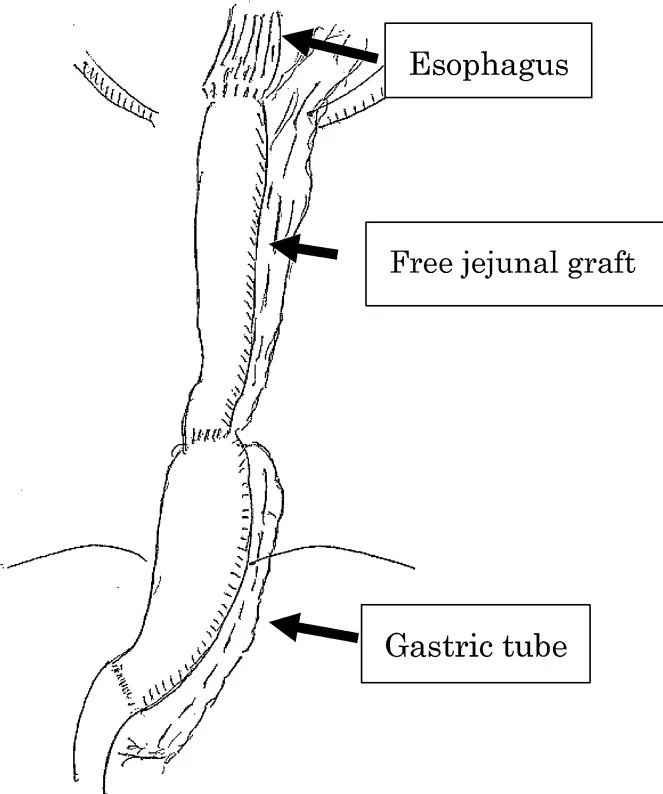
A schematic illustration of the reconstructed status.
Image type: radiology (x_ray)